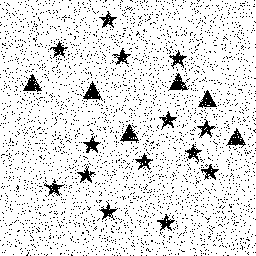
Squares: 0
Triangles: 6
Stars: 14
Total shapes: 20